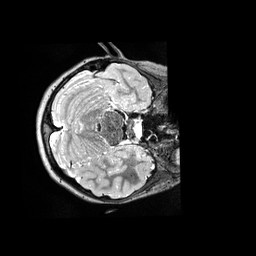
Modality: T2w
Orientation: axial
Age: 9
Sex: female
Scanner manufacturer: siemens
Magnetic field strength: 3 T
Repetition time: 3.2 s
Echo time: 0.564 s